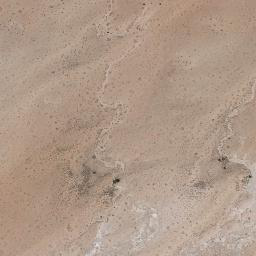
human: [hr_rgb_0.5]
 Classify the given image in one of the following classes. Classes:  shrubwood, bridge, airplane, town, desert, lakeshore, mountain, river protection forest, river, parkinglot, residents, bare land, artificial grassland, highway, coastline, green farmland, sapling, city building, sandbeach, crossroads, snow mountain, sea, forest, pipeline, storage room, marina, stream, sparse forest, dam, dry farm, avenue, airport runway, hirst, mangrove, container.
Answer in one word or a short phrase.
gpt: bare land